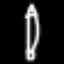
Label: pencil